Question: I am running 64-bit R 2.15.0 on a Windows Server 2008 R2 Amazon EC2 instance. 'grid' does not produce output. For example, the following code should produce a single diagonal line in a device window:
'''
grid.newpage()
l <- linesGrob()
grid.draw(l)
'''
I, however, see nothing. Is there a flag or option I should be using on Windows Server 2008 R2 to enable grid output?
EDIT: Another reproducible example that works on my home (Windows 7 x64) and work PCs (Windows XP):
'''
library(grid)
library(png)
img.path <- system.file("img", "Rlogo.png", package="png")
bg <- readPNG(img.path)
background <- rasterGrob(unclass(bg))
grid.draw(background)
'''
This is the expected output, as seen on my work PC (resized to fit below):

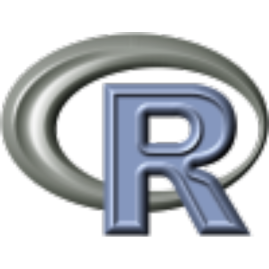
Answer: 'R' does not produce raster images correctly in the window device over Remote Desktop Connection. If a raster image is required, the plot must be output to another device.
'''
library(ggplot2)
library(grid)
library(maps)
library(mapproj)
library(png)
library(RgoogleMaps)
counties <- map_data("county", region="virginia")
states <- map_data("state")
tmp <- tempfile(fileext=".png")
bg <- GetMap.bbox(range(counties$long), range(counties$lat), destfile=tmp,
maptype="satellite", format="png32")
background <- readPNG(tmp)
background <- rasterGrob(unclass(background))
p <- ggplot(counties, aes(long, lat)) +
coord_map(xlim=c(bg$BBOX$ll[2], bg$BBOX$ur[2]),
ylim=c(bg$BBOX$ll[1], bg$BBOX$ur[1])) +
geom_path(aes(group=group), color="darkgrey") +
geom_path(data=states, aes(group=group), color="white", size=1) +
opts(axis.line=theme_blank(),
axis.text.x=theme_blank(),
axis.text.y=theme_blank(),
axis.ticks=theme_blank(),
axis.title.x=theme_blank(),
axis.title.y=theme_blank(),
axis.ticks.length=unit(0, "lines"),
axis.ticks.margin=unit(0, "lines"),
panel.border=theme_blank(),
panel.background=function(...)background,
panel.grid.major=theme_blank(),
panel.grid.minor=theme_blank(),
panel.margin=unit(0, "lines"),
legend.position="none",
legend.title=theme_blank(),
legend.background=theme_blank(),
plot.margin=unit(0*c(-1.5, -1.5, -1.5, -1.5), "lines"))
pdf("plot.pdf", height=7, width=7)
p
dev.off()
'''
I have found that writing plotting commands between the 'pdf()' and 'dev.off()' produces blank files. Storing the plot in an object and calling it will work.